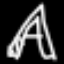
Label: The Eiffel Tower